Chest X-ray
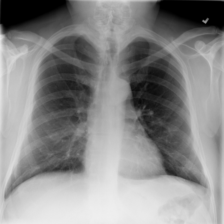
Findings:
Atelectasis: negative
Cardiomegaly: negative
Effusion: negative
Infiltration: negative
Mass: negative
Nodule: negative
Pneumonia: negative
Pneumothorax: negative
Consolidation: negative
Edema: negative
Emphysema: negative
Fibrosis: negative
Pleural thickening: negative
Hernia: negative